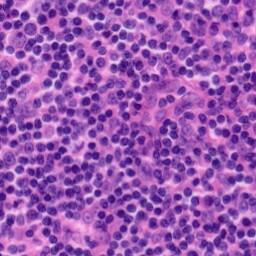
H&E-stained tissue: Tonsil